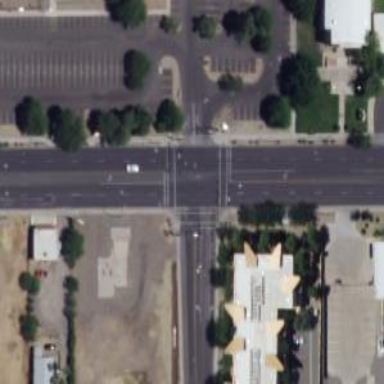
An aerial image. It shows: Solid stop line on the road.